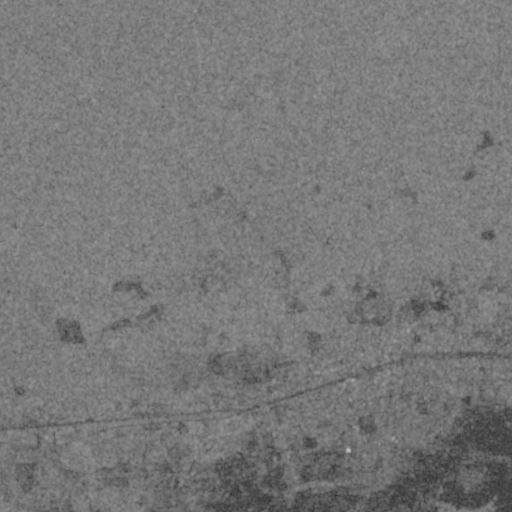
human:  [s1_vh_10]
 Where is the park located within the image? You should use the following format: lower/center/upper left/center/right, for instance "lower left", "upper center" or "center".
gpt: The park is located in the lower right of the image.
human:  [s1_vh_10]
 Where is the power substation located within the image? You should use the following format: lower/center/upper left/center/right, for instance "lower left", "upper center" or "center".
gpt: The power substation is located in the lower right of the image.
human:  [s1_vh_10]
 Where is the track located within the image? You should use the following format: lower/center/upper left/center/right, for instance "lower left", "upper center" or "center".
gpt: There is no track in the image.

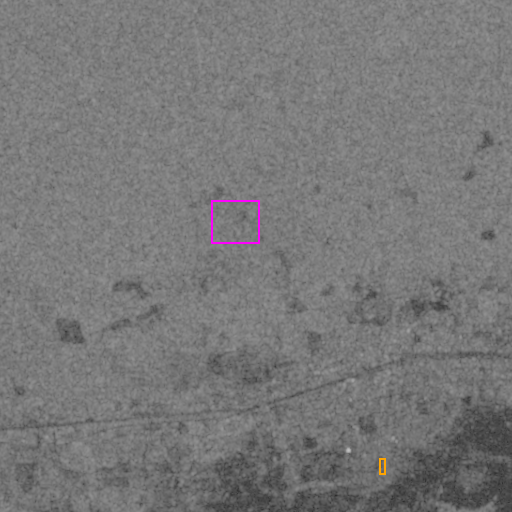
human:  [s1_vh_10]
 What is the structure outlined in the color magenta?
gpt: The structure outlined in magenta is a crop field.
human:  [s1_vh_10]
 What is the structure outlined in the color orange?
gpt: The structure outlined in orange is a park.
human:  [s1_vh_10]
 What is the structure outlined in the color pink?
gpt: There is no pink outline.